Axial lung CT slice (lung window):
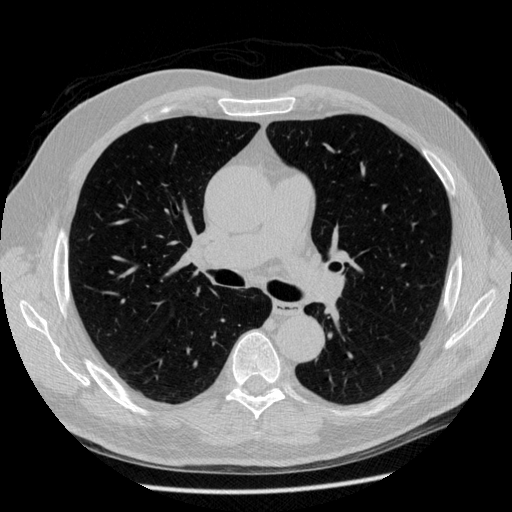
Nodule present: no